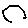
Label: hexagon